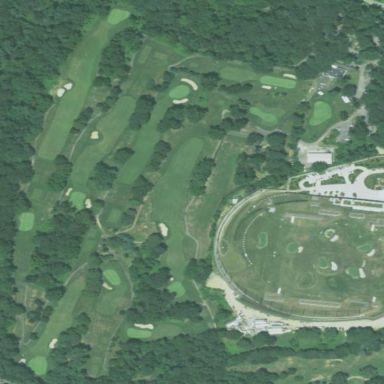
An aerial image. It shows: Fence around golf course.